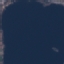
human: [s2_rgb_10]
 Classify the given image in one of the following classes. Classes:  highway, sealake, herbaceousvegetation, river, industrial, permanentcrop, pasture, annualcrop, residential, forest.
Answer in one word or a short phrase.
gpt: SeaLake